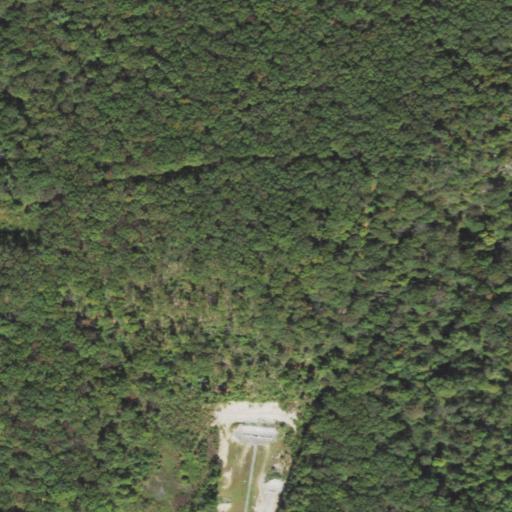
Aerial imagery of mountain in Pennsylvania named Thomas Hill containing deciduous forest, mixed forest, and cultivated crops